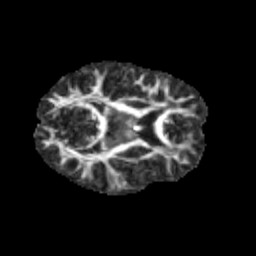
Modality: FA
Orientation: axial
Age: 12
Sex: female
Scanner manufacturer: siemens
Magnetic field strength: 3 T
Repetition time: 3.8 s
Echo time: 0.07 s